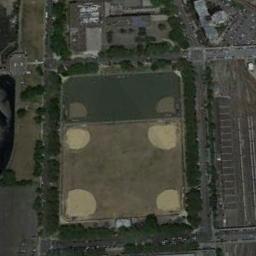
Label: baseball_diamond